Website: apple
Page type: customer-info-address
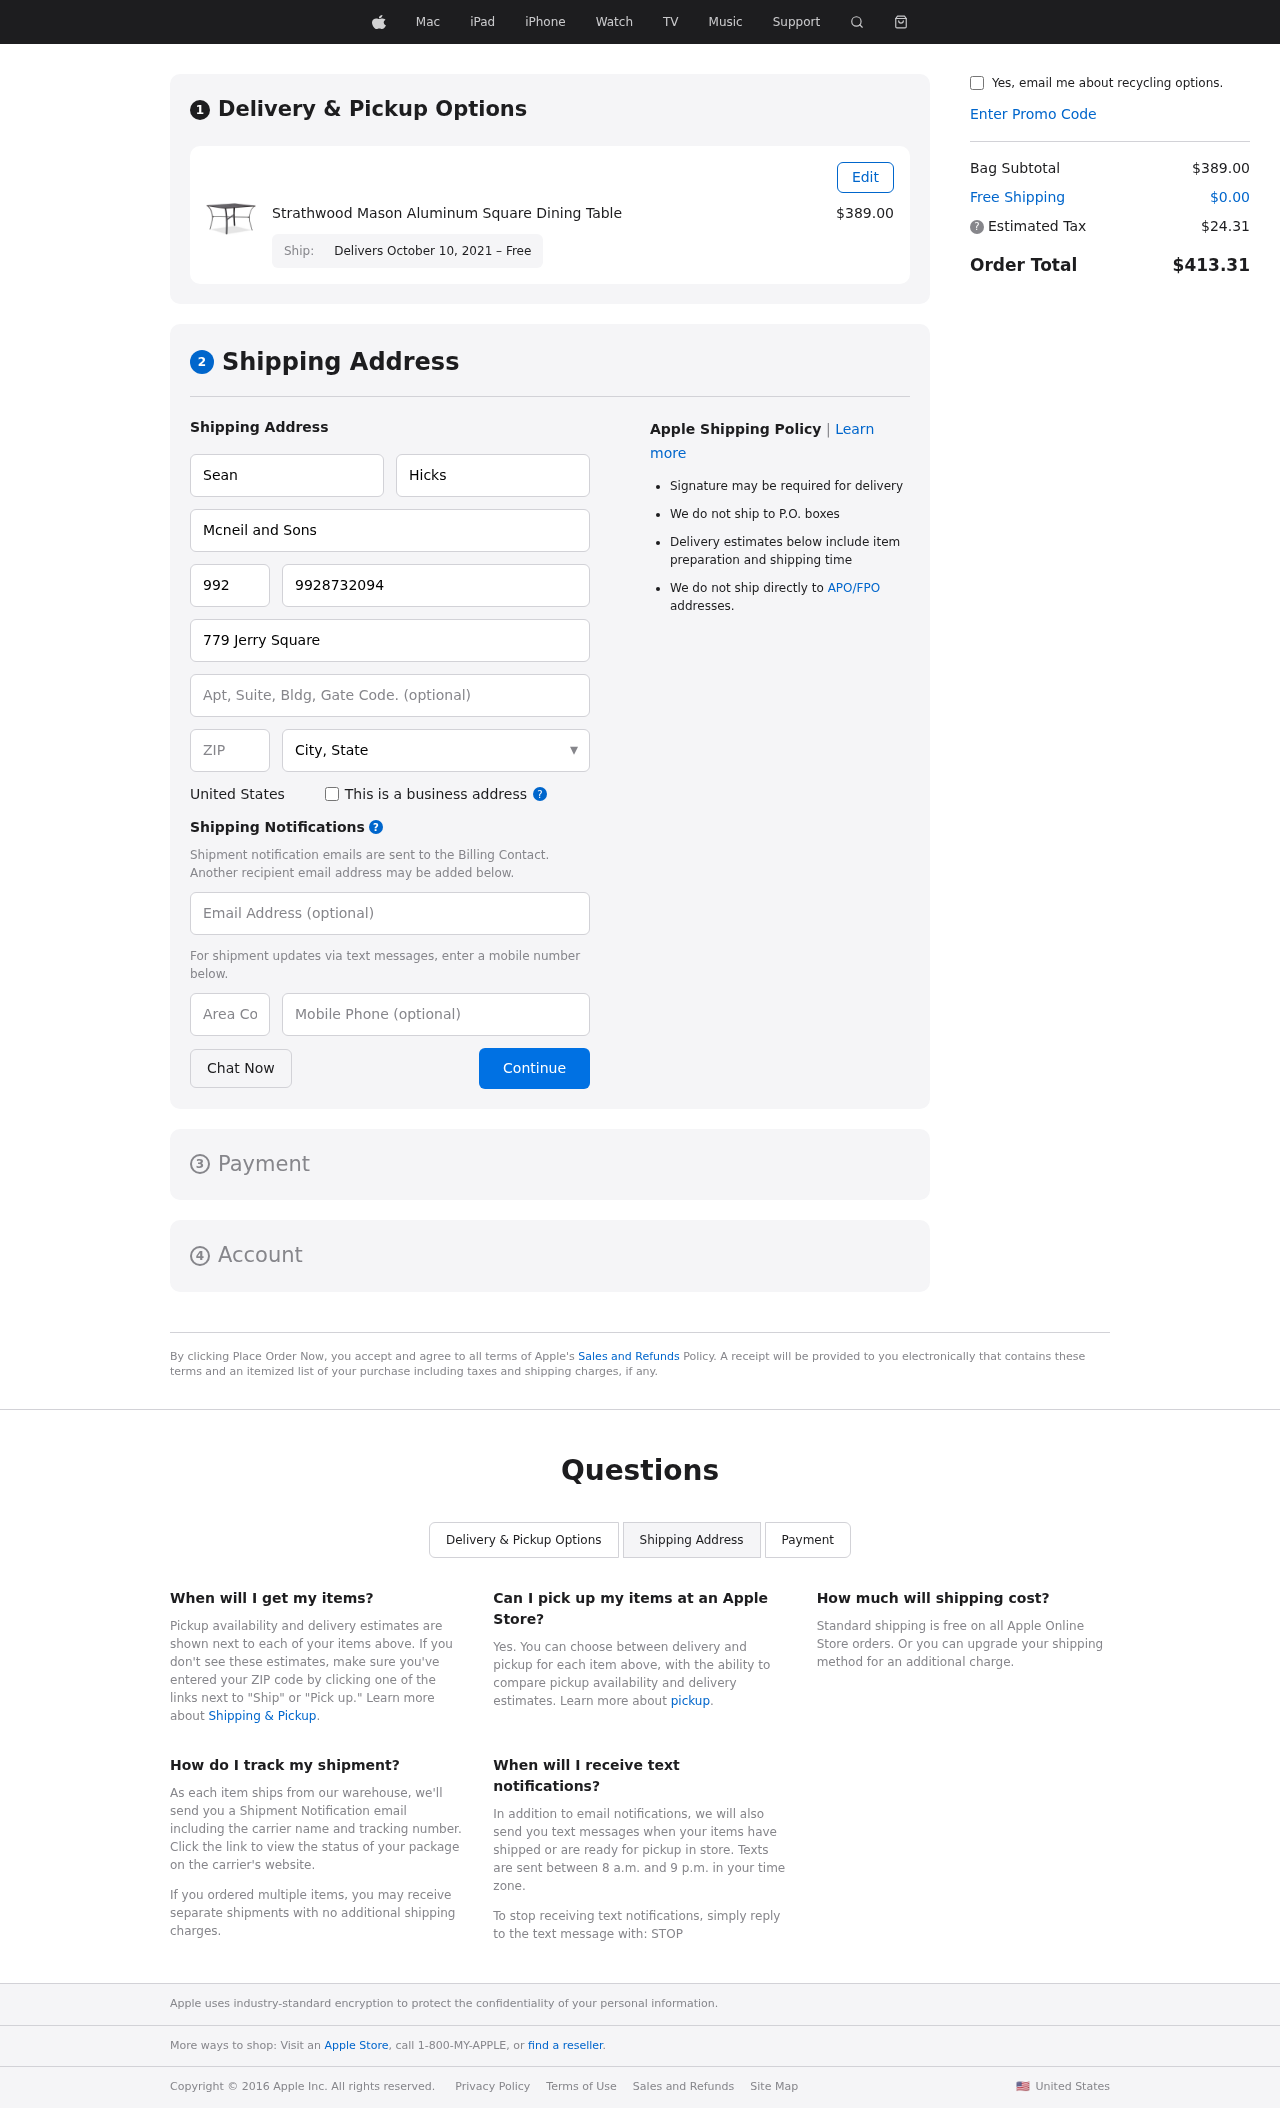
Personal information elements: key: PII_CITY_STATE
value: Robinsonburgh, VI
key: PII_COMPANY
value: Mcneil and Sons
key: PII_COUNTRY
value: United States
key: PII_EMAIL
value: seanhicks@hotmail.com
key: PII_FIRSTNAME
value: Sean
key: PII_LASTNAME
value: Hicks
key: PII_PHONE
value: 9928732094
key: PII_PHONE_AREA
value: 992
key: PII_POSTCODE
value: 76985
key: PII_STREET
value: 779 Jerry Square
Product elements: key: PRODUCT1_NAME
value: Strathwood Mason Aluminum Square Dining Table
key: PRODUCT1_PRICE
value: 389
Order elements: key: ORDER_DELIVERY_DATE
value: Delivers October 10, 2021 – Free
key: ORDER_SUBTOTAL
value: $389.00
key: ORDER_SHIPPING_COST
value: $0.00
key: ORDER_TAX
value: $24.31
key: ORDER_TOTAL
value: $413.31